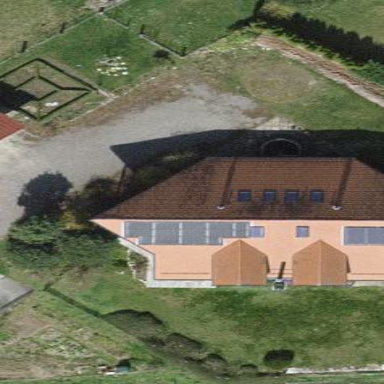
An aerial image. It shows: Simple and straightforward house.